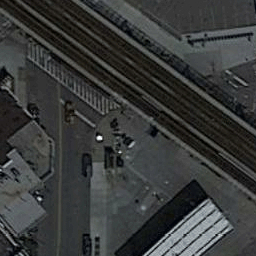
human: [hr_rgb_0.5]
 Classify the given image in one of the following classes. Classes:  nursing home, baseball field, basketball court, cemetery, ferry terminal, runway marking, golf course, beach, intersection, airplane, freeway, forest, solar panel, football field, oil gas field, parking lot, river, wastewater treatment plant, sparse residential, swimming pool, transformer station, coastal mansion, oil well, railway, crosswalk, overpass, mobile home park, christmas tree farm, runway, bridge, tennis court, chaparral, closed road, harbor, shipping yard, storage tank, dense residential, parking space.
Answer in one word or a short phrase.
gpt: railway